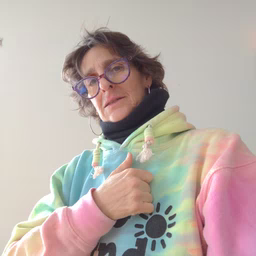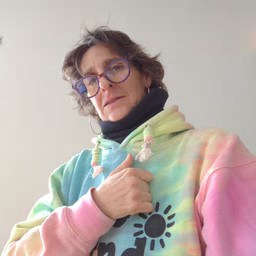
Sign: underwear